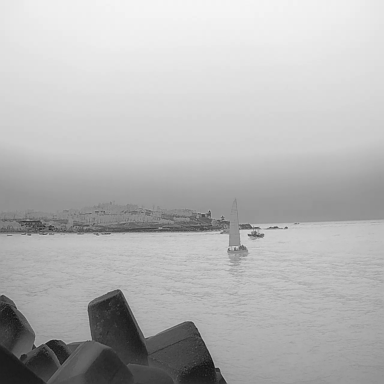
There are four objects shown in the infrared image, including a sailboat, two bulk_carriers, and a canoe.